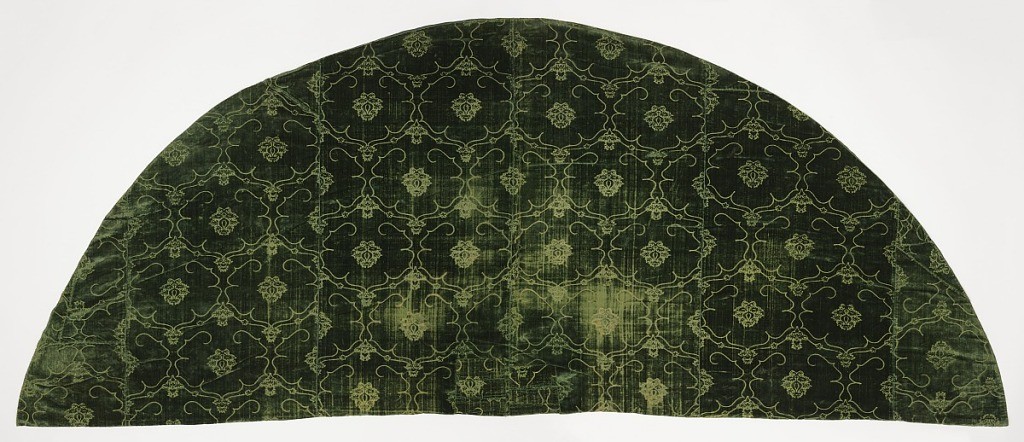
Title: Cope
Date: ca. 1500
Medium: silk Technique: voided velvet
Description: Cope of green voided velvet.